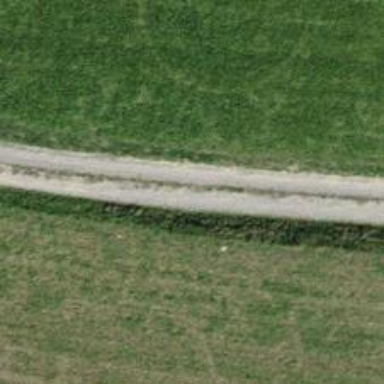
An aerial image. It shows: Gravel track with grade2 quality.